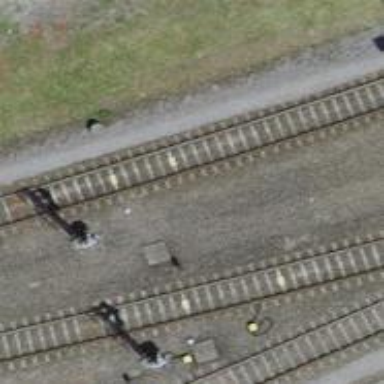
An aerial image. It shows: Railway spur service.